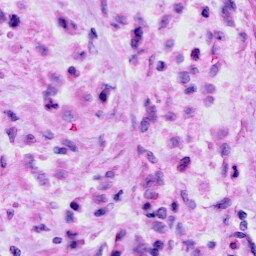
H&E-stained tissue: Cervix